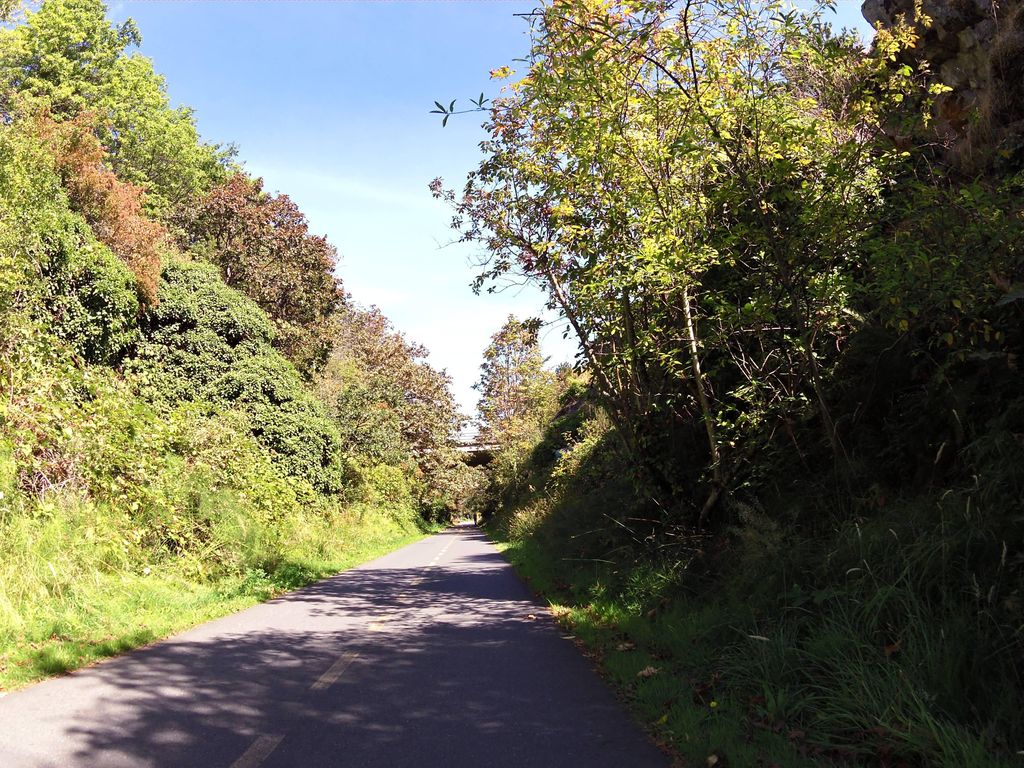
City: victoria